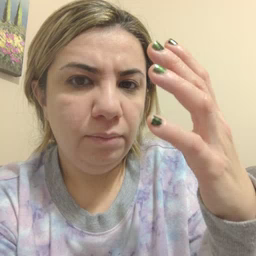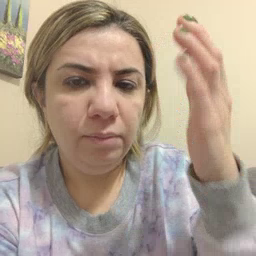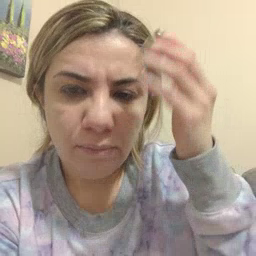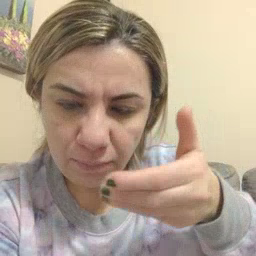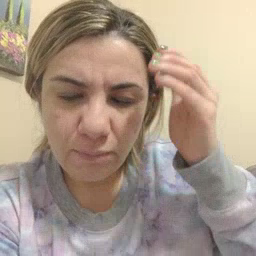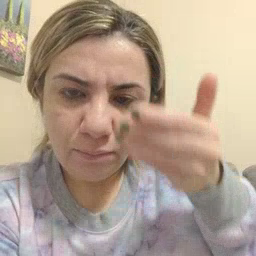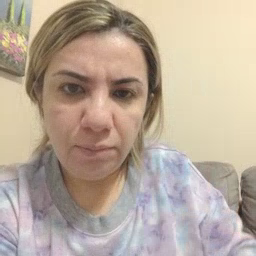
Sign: sleepy